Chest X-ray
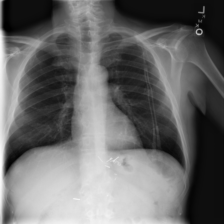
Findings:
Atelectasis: negative
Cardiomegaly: negative
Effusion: negative
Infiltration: negative
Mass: negative
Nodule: negative
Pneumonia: negative
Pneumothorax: negative
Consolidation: negative
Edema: negative
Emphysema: negative
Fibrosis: negative
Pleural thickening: negative
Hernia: negative